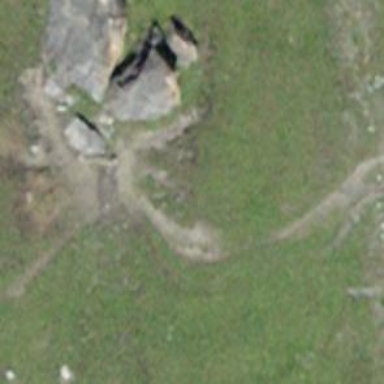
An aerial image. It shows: Path.